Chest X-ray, AP view. Patient: 42 years old, sex M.
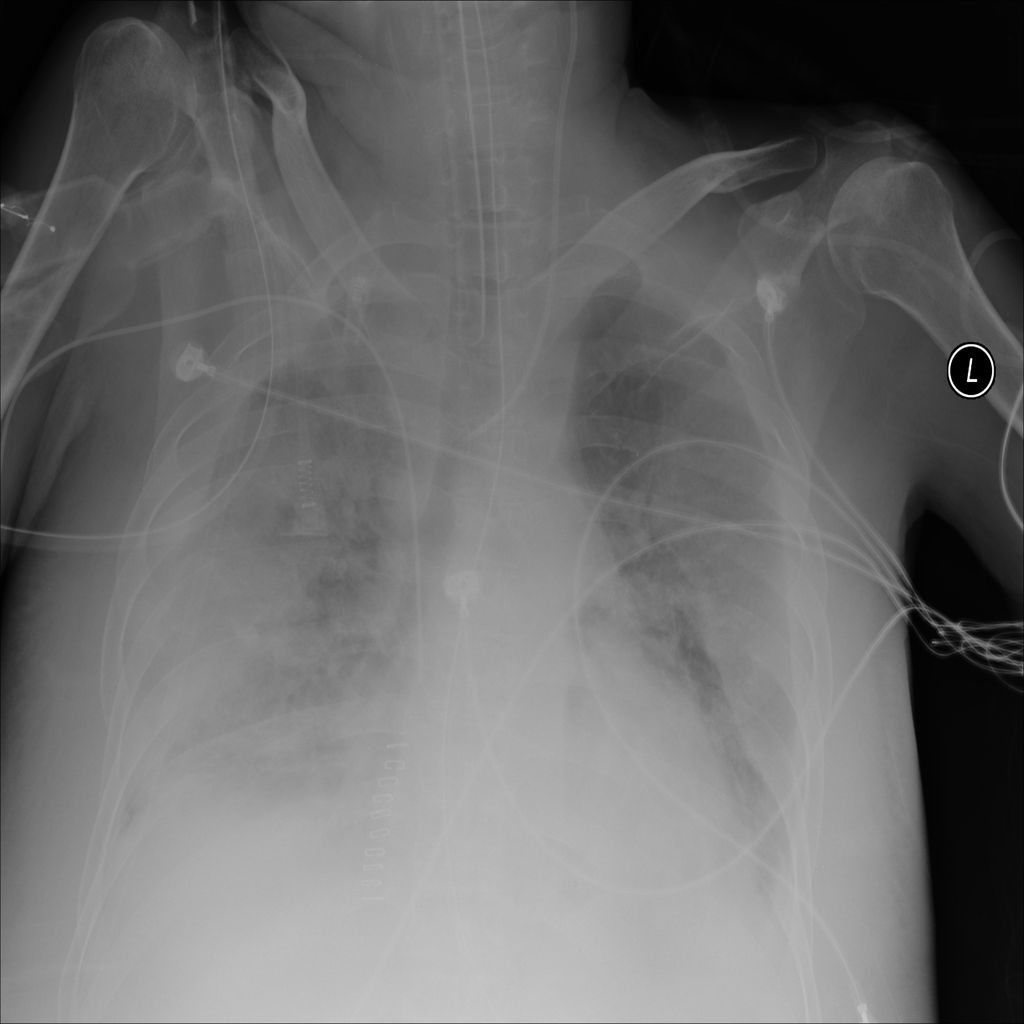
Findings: Effusion, Infiltration